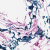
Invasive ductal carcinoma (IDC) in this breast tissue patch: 0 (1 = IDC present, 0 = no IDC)